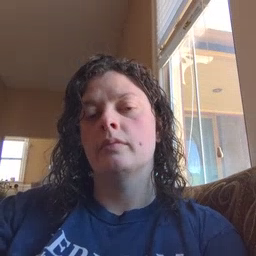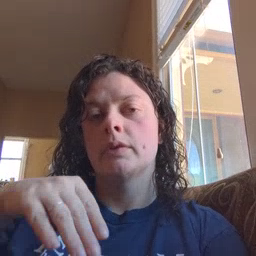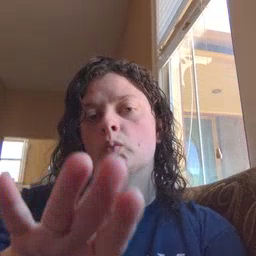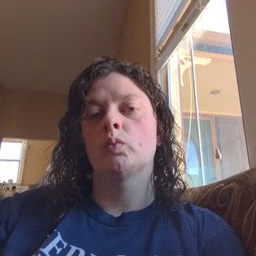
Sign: into